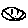
Label: smiley face